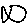
Label: fish